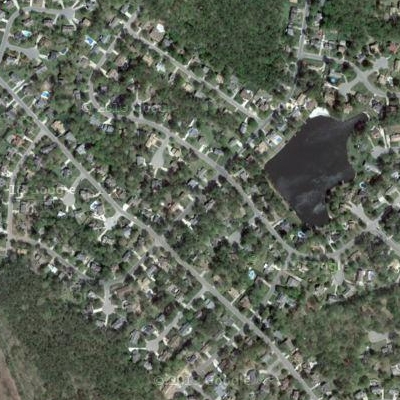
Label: fResident